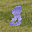
Label: 8